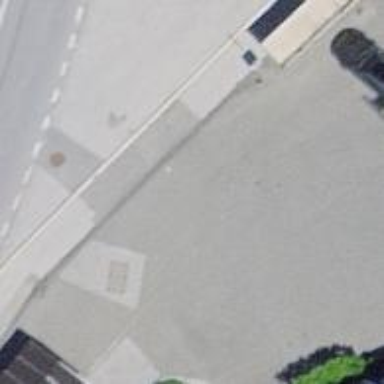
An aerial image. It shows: Asphalt sidewalk along the footway.